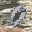
Label: 0